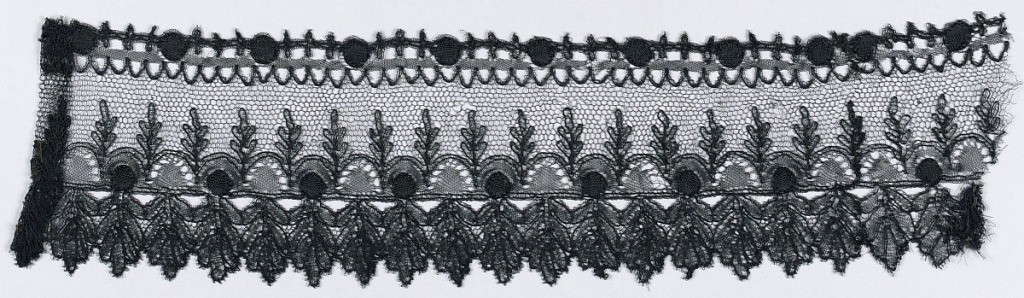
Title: Border
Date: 19th century
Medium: silk Technique: needle lace, Chantilly style
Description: Black Chantilly-style border in a dot and leaf design.